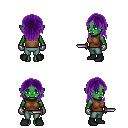
a pixel art fantasy rpg character, female body template, orc, green skin, brown sleeveless shirt, teal pants, purple long hairstyle, metal gloves, black shoes, dagger, four views (front, back, left, right), 2x2 character sprite sheet, small pixel art, hard edges, no anti-aliasing